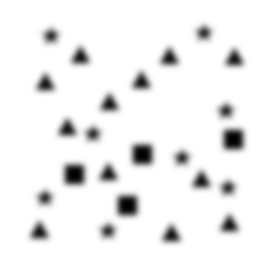
Squares: 4
Triangles: 12
Stars: 8
Total shapes: 24